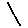
Label: line